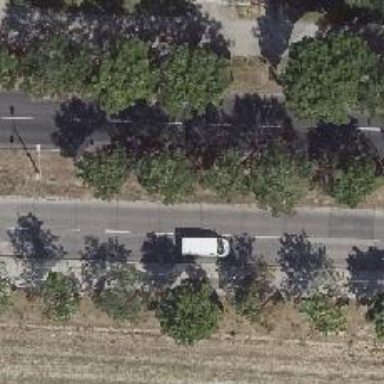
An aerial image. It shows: Beautiful avenue lined with deciduous broadleaved trees.